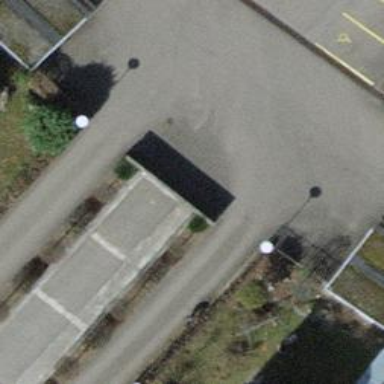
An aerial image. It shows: Concrete driveway serving as service road.